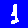
Digit: 1